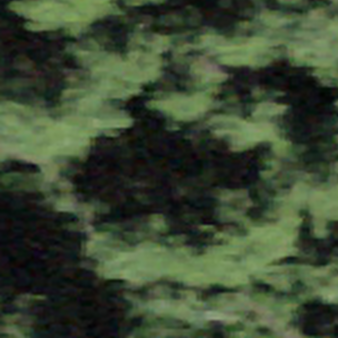
Label: other